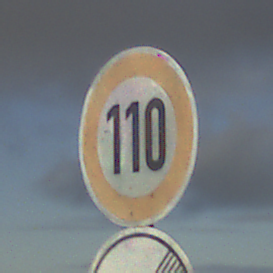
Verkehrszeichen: Geschwindigkeit110
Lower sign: EndeUeberholverbot
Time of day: SunriseSunset
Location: Outdoor (Nature)
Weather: PartlyCloudy
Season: NotSpecified
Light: Natural